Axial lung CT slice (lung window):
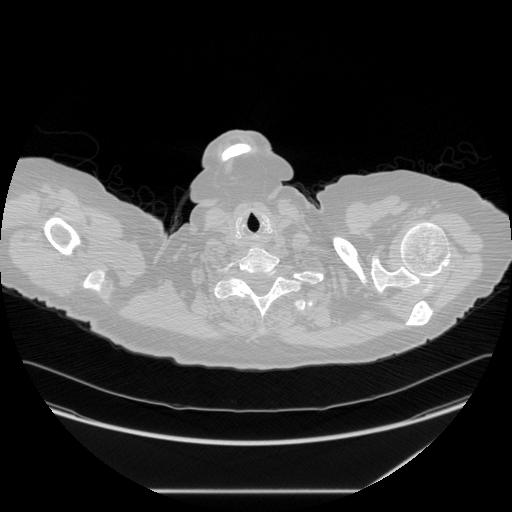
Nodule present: no